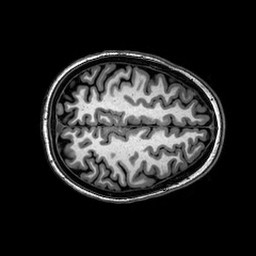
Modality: T1w
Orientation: axial
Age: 20
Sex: female